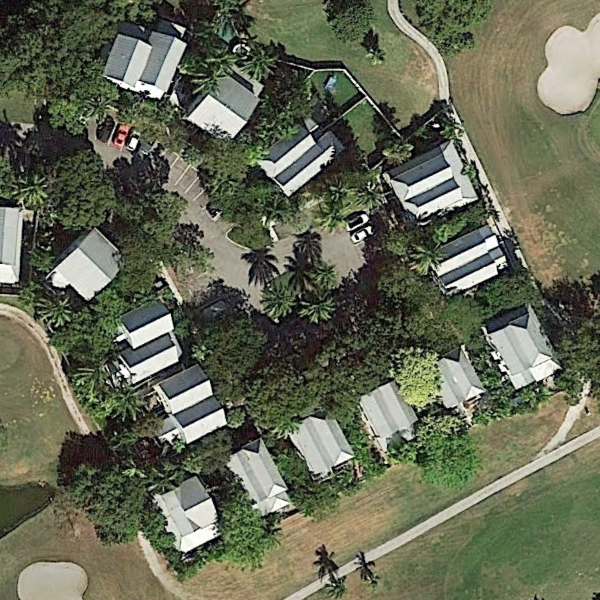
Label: MediumResidential